Question: I need to get the data from Google analytics API to python code.I'm using gdata python module for this. But from that we only can get limited details like visits , visitors , page views. The code snippet is following:
'''
data_query = gdata.analytics.client.DataFeedQuery({
'ids': table_id,
'start-date': today.isoformat(),
'end-date': today.isoformat(),
'dimensions': 'ga:date,ga:source',
'metrics': 'ga:visits,ga:pageviews',
})
feed = client.GetDataFeed(data_query)
'''
Is there a way to get the details of a particular hit in the list. Please see the image and I need to get each details (the string appear in the hit) on each line in the hits list. Is there any other python library to do this ?

Thanks.
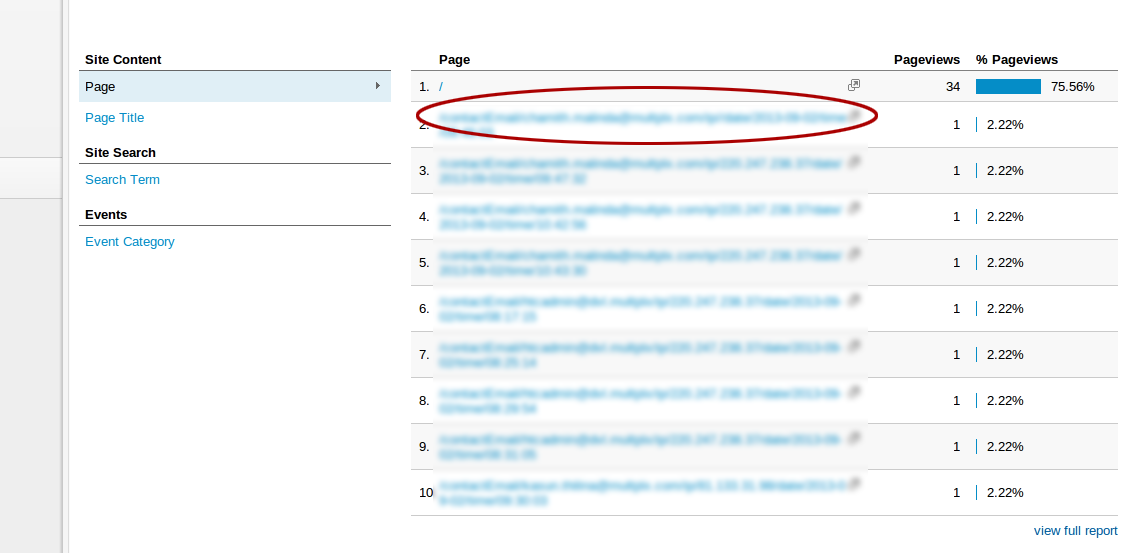
Answer: What you want to use is dimension ga:pagePath and metrics ga:visits and you should have a report similar to the one in the screenshot.
You can find the full list of metrics/dimensions here.
<URL>